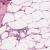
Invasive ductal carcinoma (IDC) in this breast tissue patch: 0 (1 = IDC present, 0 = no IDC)